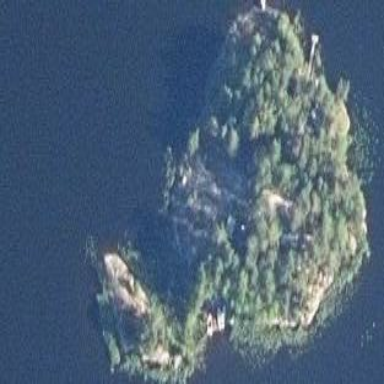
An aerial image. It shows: Islet.